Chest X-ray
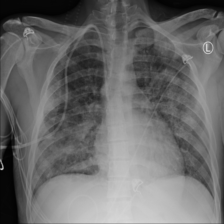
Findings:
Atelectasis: negative
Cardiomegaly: negative
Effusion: negative
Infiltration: positive
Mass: negative
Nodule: negative
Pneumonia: negative
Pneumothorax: negative
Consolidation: negative
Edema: negative
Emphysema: negative
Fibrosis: negative
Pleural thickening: negative
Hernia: negative